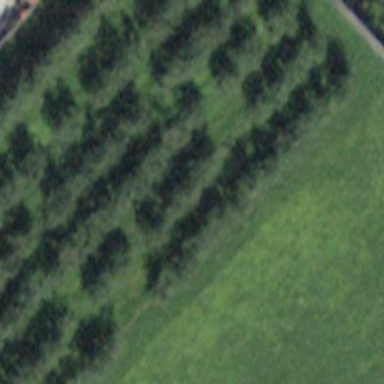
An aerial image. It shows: Vineyard growing grapes.